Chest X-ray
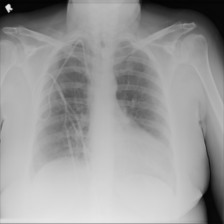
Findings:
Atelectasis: negative
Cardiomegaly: negative
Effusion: negative
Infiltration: negative
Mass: negative
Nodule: negative
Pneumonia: negative
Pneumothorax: negative
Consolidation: negative
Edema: negative
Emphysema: negative
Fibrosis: negative
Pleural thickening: negative
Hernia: negative